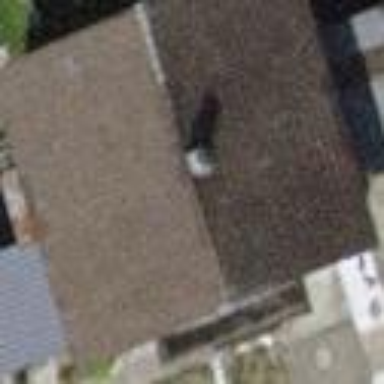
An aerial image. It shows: Simple house.